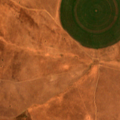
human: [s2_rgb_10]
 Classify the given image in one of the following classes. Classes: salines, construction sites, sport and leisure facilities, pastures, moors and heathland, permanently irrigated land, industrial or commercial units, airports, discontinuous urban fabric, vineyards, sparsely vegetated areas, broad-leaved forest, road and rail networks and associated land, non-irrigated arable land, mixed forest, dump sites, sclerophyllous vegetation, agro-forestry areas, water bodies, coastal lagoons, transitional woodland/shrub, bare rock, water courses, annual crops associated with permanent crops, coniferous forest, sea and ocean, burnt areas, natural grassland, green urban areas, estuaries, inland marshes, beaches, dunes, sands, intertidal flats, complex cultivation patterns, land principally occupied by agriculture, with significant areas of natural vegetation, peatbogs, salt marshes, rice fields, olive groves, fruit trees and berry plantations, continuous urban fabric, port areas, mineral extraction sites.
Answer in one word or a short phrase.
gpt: non-irrigated arable land, permanently irrigated land, pastures